Interaction volume radius: 5 \u00c5
Interaction volume height: 30 \u00c5
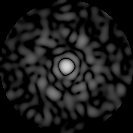
Disorder parameter: 0.8036